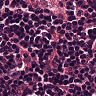
Metastatic tissue present: no